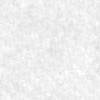
Label: no_change